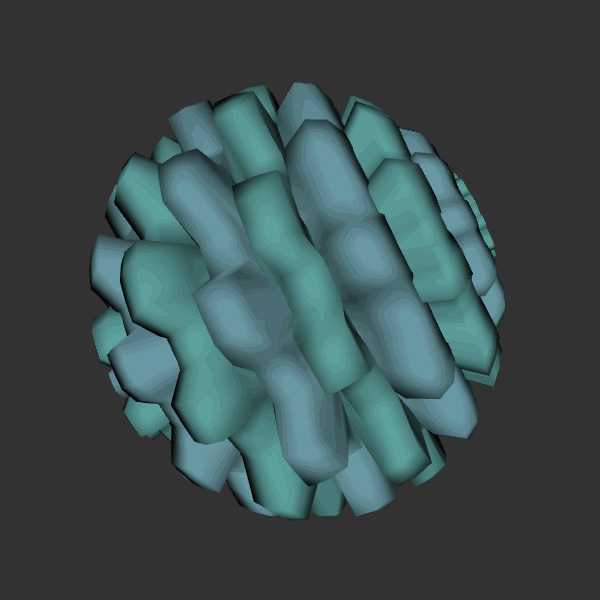
Background: dark